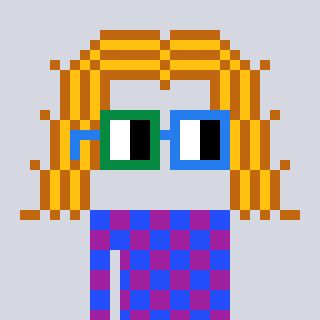
a pixel art character with square green and blue glasses, a hair-shaped head and a magenta-colored body on a cool background